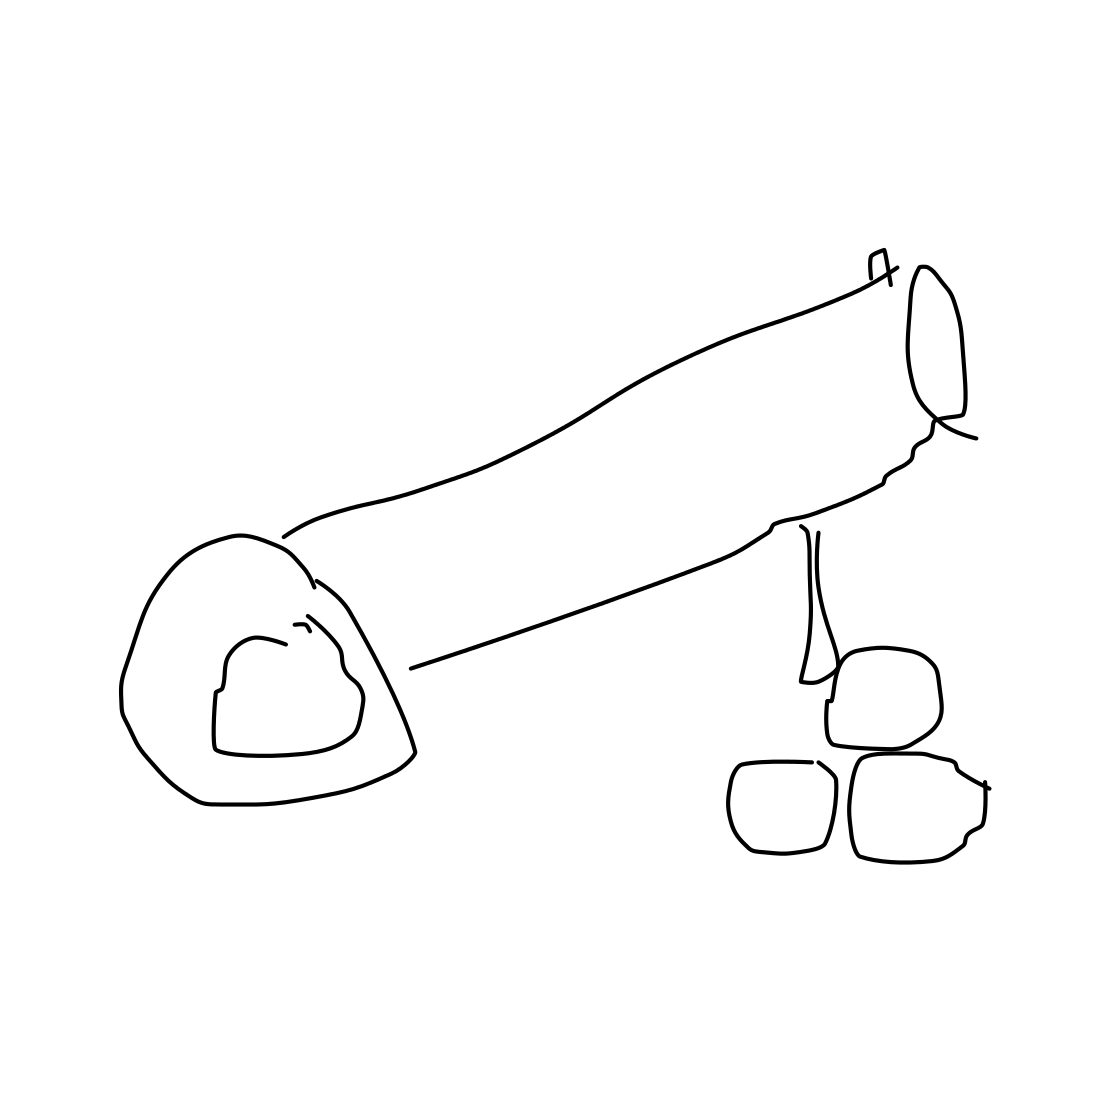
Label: cannon